Field crop: maize
Growth stage: 2
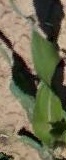
Species: maize